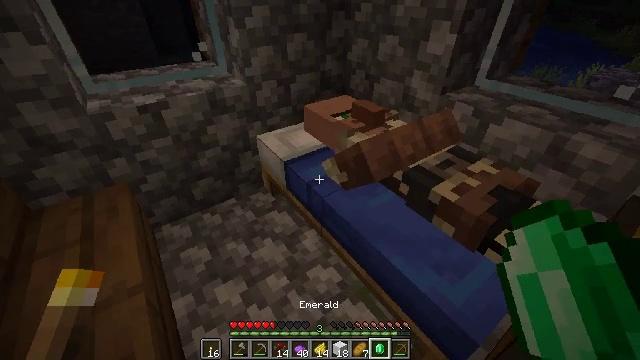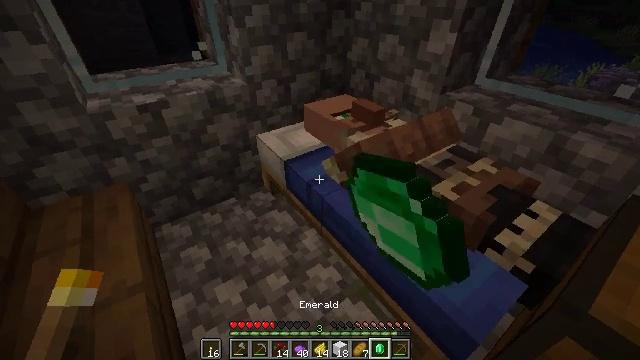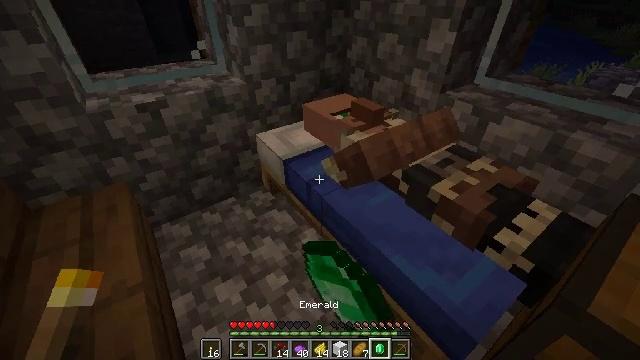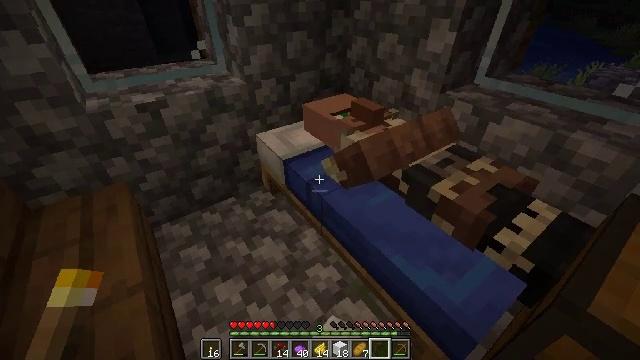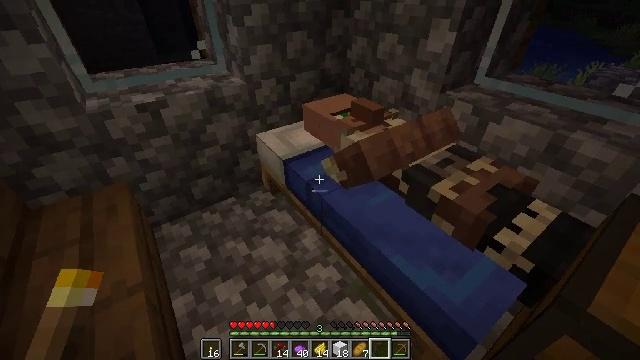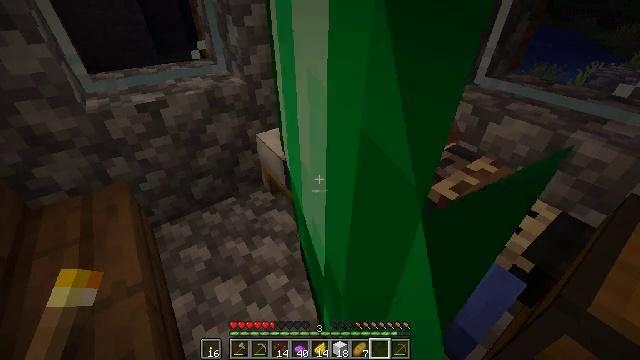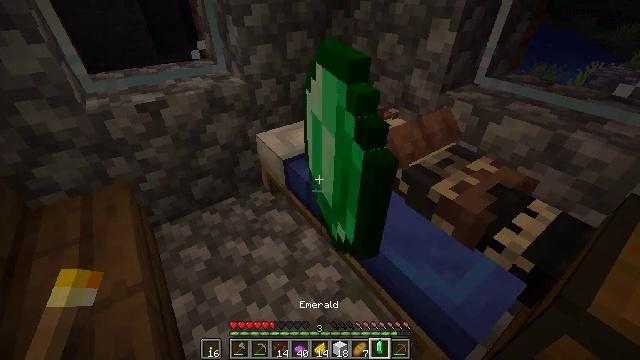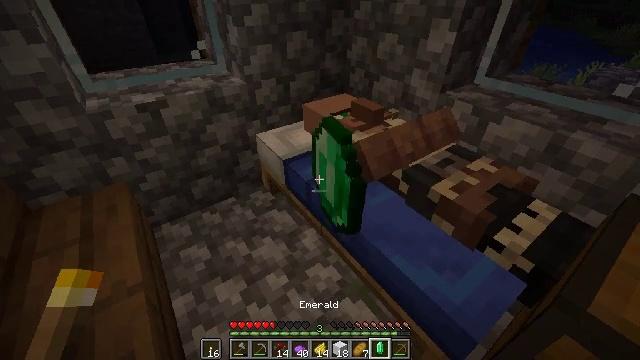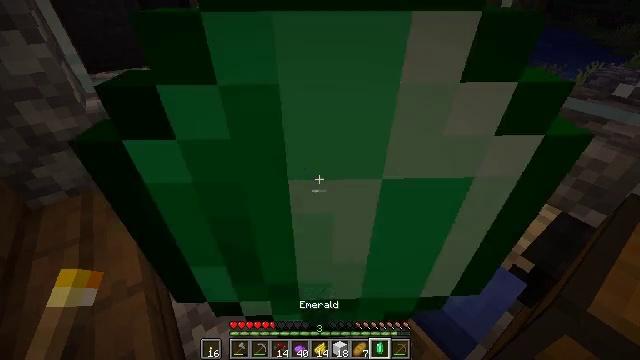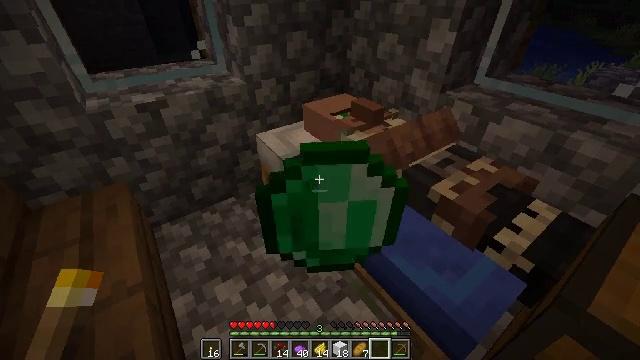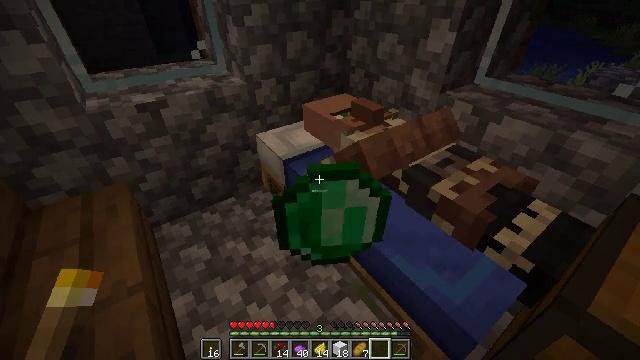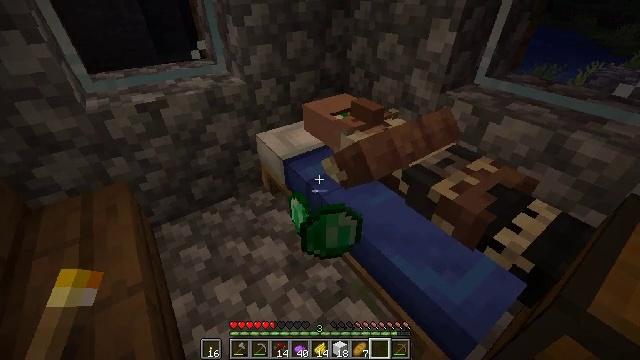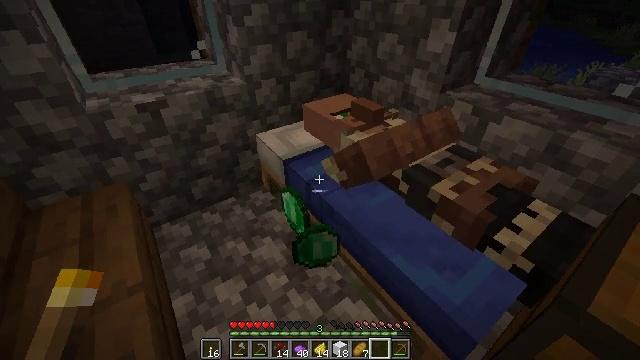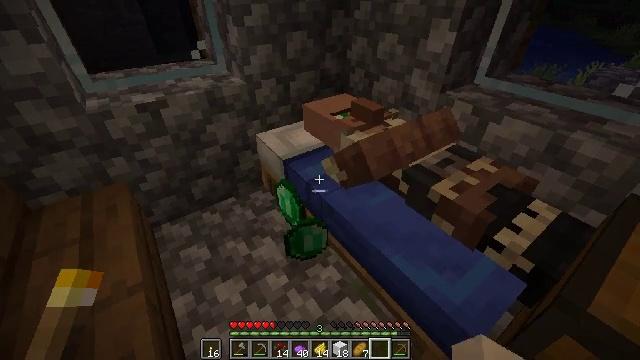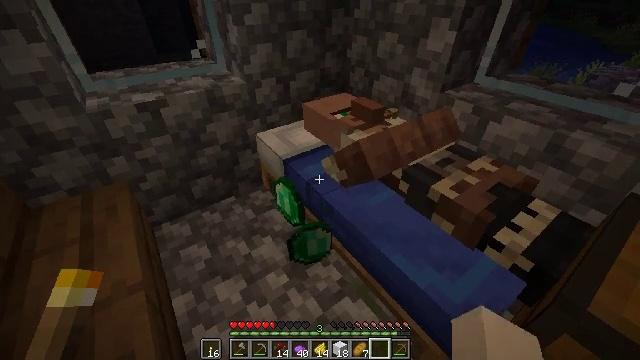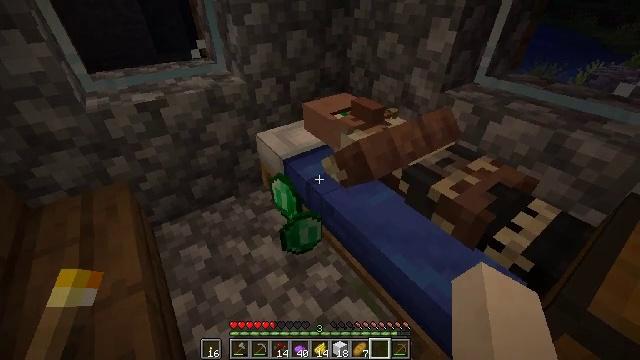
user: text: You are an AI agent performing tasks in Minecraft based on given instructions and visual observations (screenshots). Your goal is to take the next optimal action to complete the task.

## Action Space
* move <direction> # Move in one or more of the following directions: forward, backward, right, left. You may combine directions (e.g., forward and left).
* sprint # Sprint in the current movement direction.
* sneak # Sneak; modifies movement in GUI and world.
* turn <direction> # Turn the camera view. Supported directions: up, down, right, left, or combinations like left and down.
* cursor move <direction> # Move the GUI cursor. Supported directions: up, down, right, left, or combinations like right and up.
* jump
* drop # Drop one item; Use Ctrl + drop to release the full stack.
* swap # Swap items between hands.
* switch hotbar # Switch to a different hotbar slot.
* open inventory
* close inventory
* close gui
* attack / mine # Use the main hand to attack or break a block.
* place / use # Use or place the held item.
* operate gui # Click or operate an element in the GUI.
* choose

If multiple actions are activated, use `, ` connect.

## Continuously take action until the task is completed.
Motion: motion action
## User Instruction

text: Remove an emerald from the inventory.
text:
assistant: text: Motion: drop
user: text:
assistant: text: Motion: no_op
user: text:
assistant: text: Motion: drop
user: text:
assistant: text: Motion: drop
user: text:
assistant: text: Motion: drop
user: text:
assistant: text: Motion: no_op
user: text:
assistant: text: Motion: no_op
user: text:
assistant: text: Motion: no_op
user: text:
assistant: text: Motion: no_op
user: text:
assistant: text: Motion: no_op
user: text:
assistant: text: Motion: no_op
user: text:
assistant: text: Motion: no_op
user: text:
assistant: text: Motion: no_op
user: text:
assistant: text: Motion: no_op
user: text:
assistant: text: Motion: no_op
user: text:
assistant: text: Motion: no_op
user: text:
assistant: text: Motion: no_op
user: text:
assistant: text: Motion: no_op
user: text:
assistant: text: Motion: no_op
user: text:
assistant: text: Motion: turn right
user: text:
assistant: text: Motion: turn right
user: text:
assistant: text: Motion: turn right
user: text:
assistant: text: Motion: turn right and up
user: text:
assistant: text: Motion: turn right and up
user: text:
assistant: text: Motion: turn right and up
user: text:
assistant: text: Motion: no_op
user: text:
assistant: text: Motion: no_op
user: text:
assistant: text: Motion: no_op
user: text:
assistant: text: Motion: use / place
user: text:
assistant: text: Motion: use / place